Field crop: maize
Growth stage: 2
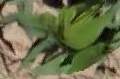
Species: maize